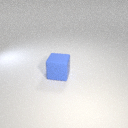
large blue rubber cube